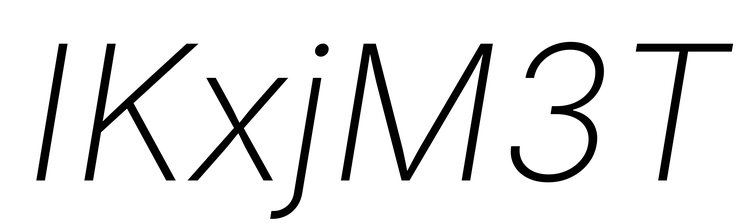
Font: Inter-Italic_ExtraLight_Italic